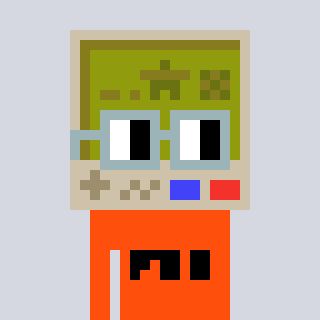
a pixel art character with square dark gray glasses, a gameboy-shaped head and a orange-colored body on a cool background